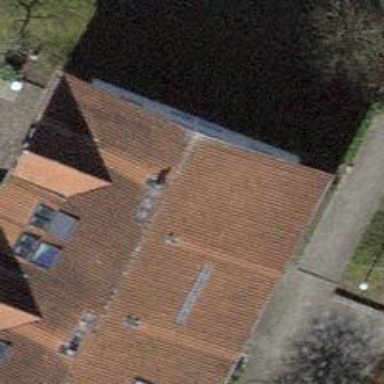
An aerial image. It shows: Residential building.